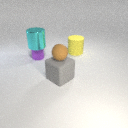
large gray rubber cube below small brown rubber sphere